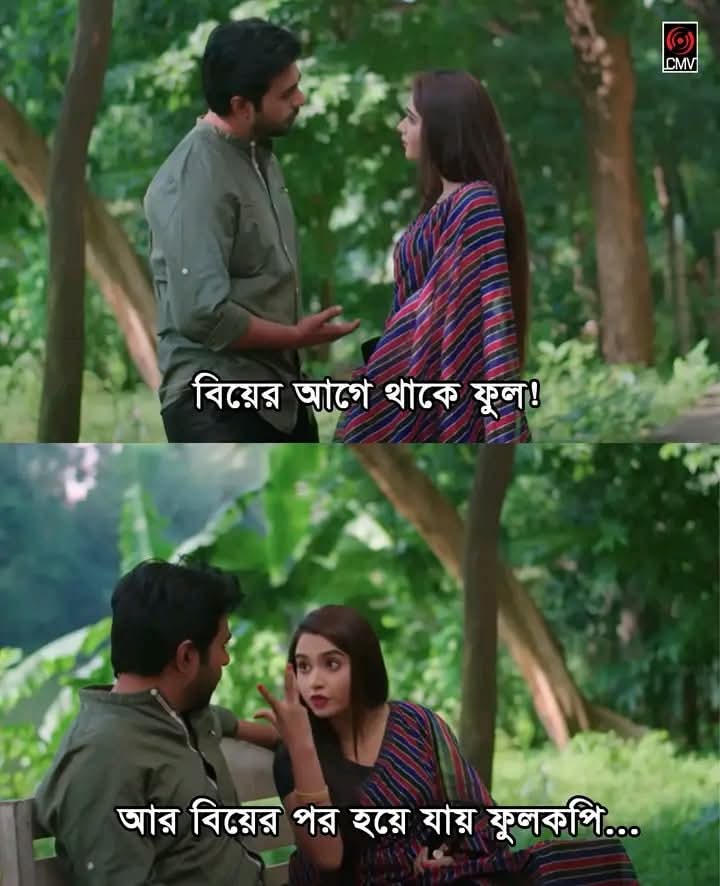
Text: বিয়ের আগে থাকে ফুল!
আর বিয়ের পর হয়ে যায় ফুলকপি...
Label: Non Hate